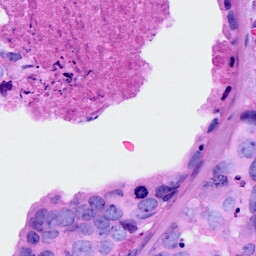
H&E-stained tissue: Breast